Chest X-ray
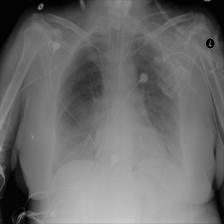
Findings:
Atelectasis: negative
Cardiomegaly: negative
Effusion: negative
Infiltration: negative
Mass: negative
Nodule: negative
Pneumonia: negative
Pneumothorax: negative
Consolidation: negative
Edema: negative
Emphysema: negative
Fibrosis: negative
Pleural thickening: negative
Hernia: negative